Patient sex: M
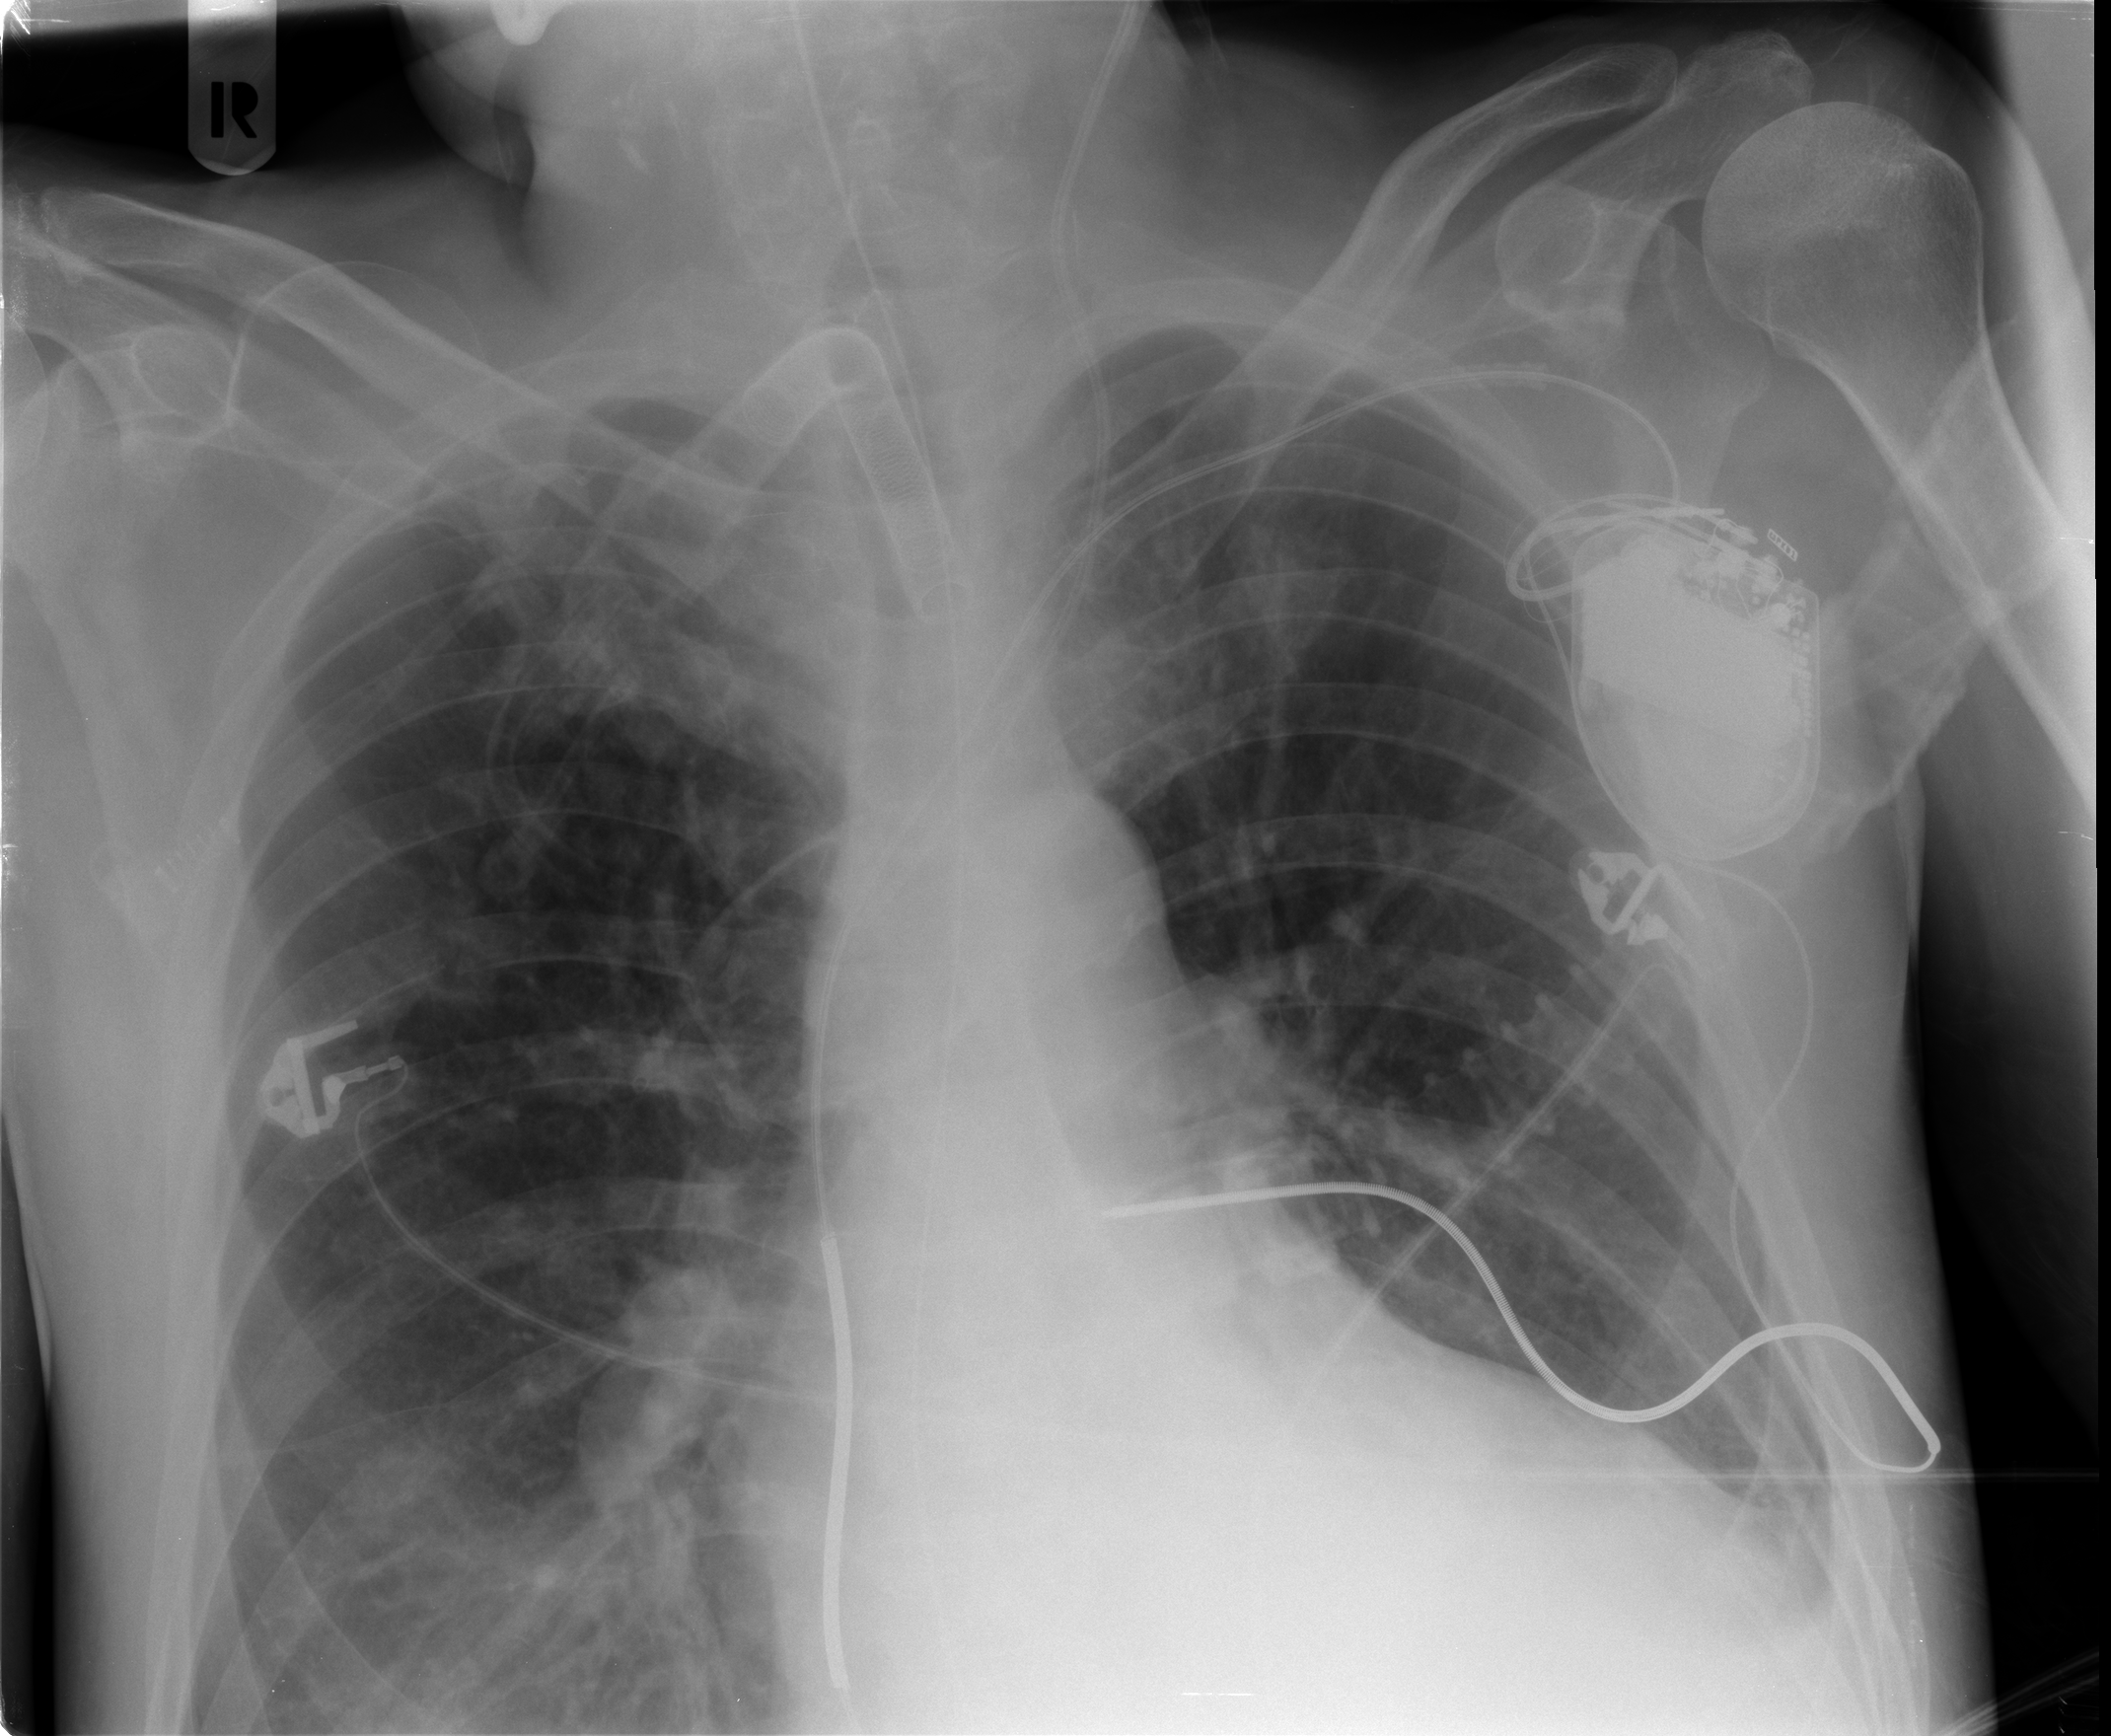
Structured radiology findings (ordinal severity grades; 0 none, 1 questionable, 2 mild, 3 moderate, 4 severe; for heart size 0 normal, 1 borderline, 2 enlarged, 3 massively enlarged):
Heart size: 2
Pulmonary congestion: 1
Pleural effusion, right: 0
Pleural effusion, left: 1
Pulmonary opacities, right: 1
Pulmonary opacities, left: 0
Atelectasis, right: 0
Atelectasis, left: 1